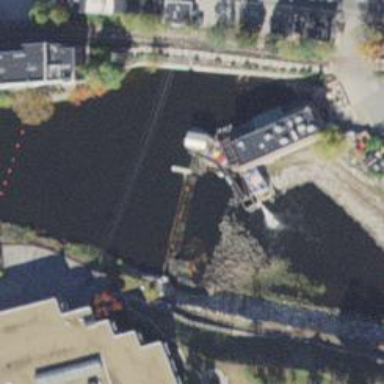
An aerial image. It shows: Dam across waterway.